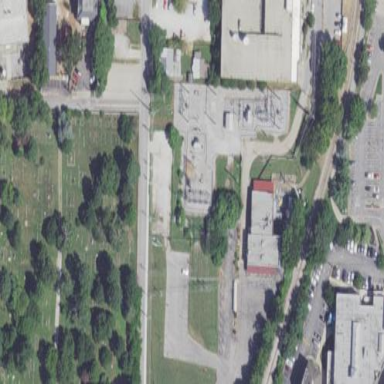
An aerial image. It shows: Industrial area with fenced power substation.